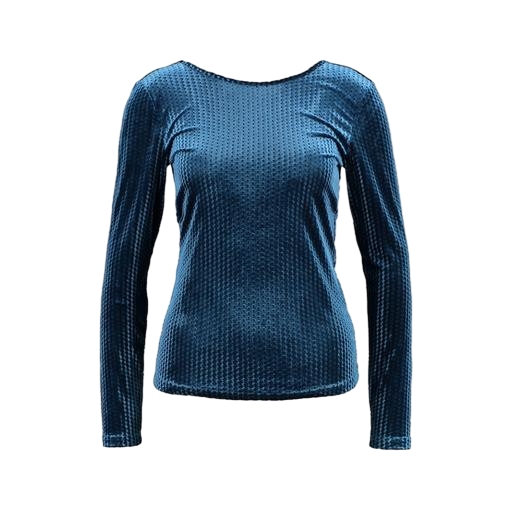
blue long-sleeve top, blue still long-sleeved top, long-sleeve top, white background